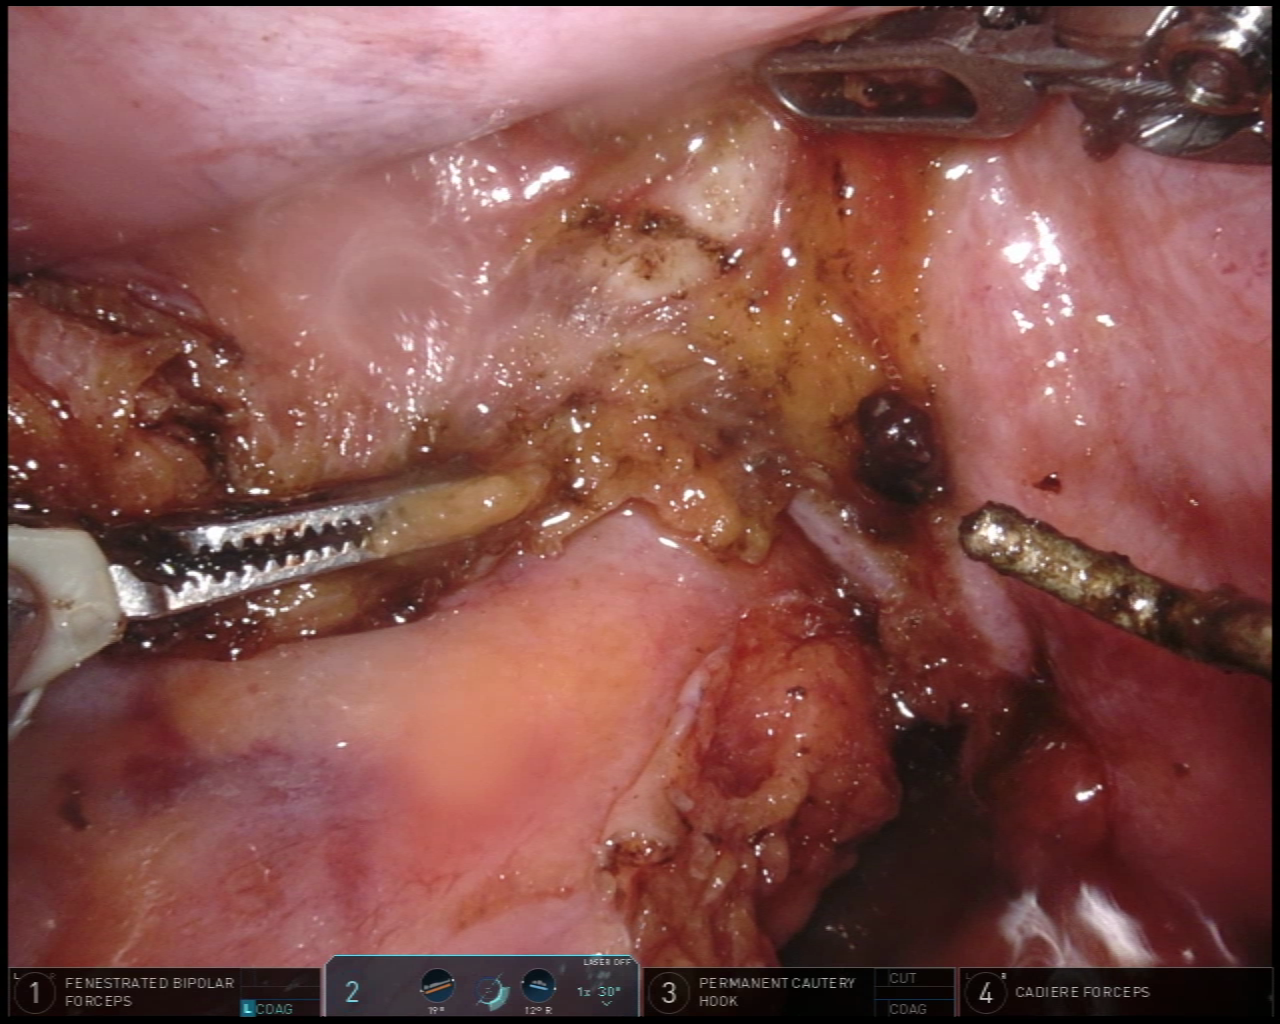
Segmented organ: vesicular_glands
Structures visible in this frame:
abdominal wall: no
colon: no
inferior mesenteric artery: no
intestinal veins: no
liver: no
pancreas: no
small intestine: no
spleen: no
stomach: no
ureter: no
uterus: no
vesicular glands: yes